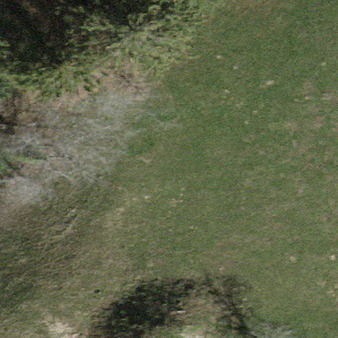
Label: other